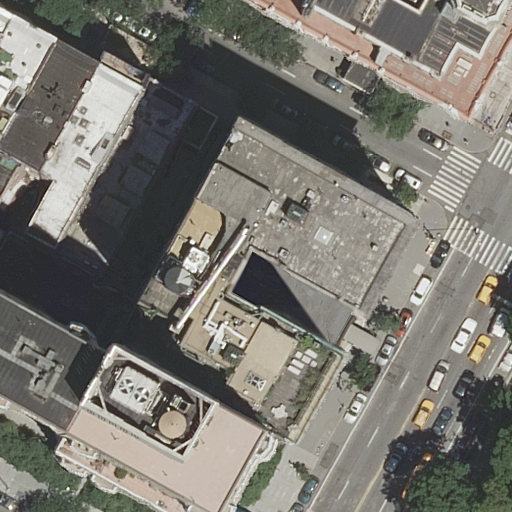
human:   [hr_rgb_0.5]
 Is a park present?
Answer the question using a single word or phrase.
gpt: yes

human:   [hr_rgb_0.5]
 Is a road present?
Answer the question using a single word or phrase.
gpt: yes

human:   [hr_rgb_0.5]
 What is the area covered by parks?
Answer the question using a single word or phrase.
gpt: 10627m2

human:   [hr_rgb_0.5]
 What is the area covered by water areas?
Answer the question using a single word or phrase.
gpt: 0m2

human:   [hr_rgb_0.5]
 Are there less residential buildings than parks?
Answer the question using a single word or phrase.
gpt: no

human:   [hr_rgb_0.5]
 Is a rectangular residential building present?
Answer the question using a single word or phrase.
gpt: yes

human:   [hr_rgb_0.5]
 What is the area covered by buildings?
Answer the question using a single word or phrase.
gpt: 4167m2

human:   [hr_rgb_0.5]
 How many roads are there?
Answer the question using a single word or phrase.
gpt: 2

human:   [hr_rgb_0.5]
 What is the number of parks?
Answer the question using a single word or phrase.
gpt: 1

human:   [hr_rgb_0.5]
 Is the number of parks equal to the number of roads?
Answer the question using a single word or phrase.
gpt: no

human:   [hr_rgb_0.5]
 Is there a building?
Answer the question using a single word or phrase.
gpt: yes

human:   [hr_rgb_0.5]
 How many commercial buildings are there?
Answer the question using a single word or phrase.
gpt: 0

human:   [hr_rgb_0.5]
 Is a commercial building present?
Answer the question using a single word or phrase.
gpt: no

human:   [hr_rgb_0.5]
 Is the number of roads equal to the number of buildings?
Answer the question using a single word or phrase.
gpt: no

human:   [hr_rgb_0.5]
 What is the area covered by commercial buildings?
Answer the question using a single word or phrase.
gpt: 0m2

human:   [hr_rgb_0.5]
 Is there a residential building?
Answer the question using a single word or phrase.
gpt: yes

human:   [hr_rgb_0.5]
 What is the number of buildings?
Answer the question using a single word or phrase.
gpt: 9

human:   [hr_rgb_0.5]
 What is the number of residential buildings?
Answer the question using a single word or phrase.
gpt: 9

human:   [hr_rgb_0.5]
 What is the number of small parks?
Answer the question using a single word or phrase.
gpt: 0

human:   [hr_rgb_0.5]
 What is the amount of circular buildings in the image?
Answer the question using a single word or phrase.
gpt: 0

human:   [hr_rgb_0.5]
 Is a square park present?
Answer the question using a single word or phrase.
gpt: no

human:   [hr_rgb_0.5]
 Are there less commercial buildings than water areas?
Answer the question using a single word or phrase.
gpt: no

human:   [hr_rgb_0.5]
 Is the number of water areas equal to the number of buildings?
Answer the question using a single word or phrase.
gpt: no

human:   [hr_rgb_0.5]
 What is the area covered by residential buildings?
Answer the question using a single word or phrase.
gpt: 4167m2

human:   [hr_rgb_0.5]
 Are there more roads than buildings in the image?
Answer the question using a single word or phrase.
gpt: no

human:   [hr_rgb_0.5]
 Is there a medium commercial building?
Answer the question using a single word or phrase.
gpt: no

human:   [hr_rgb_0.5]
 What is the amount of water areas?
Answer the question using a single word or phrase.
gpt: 0

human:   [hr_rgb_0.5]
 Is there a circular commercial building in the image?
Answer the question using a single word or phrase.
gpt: no

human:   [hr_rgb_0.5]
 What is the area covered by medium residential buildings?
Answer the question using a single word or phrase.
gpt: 1438m2

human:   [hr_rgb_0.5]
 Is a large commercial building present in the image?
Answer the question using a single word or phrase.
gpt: no

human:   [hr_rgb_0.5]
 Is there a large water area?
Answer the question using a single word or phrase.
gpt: no

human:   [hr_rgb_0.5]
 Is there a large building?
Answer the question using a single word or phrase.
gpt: yes

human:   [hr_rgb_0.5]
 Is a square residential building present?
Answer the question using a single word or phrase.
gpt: no

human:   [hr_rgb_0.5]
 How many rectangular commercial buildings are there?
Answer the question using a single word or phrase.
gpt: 0

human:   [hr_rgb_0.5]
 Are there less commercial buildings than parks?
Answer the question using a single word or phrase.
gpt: yes

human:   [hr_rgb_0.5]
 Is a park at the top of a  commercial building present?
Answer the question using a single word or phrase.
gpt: no

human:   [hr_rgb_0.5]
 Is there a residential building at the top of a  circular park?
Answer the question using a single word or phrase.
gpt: no

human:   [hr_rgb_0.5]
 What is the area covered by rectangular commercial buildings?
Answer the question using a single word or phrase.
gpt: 0m2

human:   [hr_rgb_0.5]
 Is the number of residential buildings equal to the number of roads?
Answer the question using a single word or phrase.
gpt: no

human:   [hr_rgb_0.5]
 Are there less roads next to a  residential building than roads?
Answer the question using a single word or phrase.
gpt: no

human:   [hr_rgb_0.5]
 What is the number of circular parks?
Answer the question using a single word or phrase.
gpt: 0

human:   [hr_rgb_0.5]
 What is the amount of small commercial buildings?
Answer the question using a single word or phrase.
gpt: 0

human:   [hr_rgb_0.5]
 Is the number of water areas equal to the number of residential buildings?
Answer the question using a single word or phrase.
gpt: no

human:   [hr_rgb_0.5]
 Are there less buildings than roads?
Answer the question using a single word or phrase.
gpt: no

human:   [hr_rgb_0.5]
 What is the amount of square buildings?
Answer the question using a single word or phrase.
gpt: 0

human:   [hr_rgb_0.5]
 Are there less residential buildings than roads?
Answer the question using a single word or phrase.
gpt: no

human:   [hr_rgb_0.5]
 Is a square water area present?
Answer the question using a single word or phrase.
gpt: no

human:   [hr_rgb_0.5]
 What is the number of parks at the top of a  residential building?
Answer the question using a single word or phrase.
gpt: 1

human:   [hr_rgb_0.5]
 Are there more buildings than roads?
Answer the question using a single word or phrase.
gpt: yes

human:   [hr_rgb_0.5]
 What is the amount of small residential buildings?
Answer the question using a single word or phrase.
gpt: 2

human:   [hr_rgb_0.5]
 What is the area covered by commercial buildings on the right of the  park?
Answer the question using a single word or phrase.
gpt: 0m2

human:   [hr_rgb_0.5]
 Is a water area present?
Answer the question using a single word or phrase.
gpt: no

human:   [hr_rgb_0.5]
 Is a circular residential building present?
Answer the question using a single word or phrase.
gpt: no

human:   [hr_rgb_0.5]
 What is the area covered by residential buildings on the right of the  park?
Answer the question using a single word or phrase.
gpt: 0m2

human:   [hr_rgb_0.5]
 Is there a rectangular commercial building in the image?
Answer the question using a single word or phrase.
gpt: no

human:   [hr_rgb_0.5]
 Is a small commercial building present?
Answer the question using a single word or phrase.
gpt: no

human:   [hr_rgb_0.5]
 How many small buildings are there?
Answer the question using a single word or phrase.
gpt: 2

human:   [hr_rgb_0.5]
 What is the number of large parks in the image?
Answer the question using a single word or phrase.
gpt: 1

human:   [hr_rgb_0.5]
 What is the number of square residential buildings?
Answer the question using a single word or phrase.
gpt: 0

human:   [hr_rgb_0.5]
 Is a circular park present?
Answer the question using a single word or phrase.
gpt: no

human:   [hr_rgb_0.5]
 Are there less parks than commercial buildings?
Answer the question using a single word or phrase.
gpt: no

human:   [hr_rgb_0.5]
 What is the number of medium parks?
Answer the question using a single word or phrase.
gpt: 0

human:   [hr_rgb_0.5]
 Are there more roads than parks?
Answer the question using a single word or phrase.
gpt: yes

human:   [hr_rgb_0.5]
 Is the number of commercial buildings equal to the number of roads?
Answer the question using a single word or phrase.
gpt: no